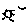
Label: sun